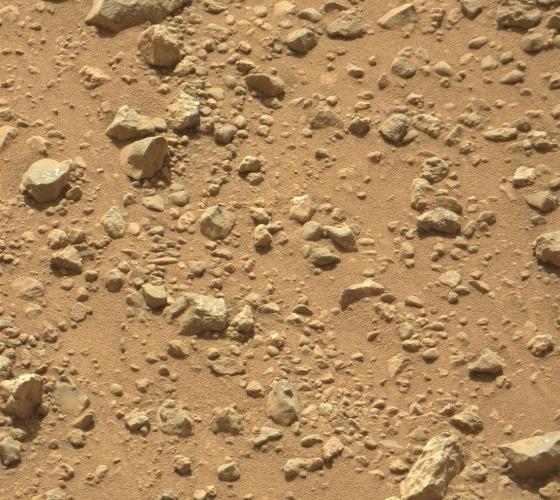
Terrain classes present: Gravel / Sand / Soil, Rock, Shadow